Question: Count the number of objects in the diagram.
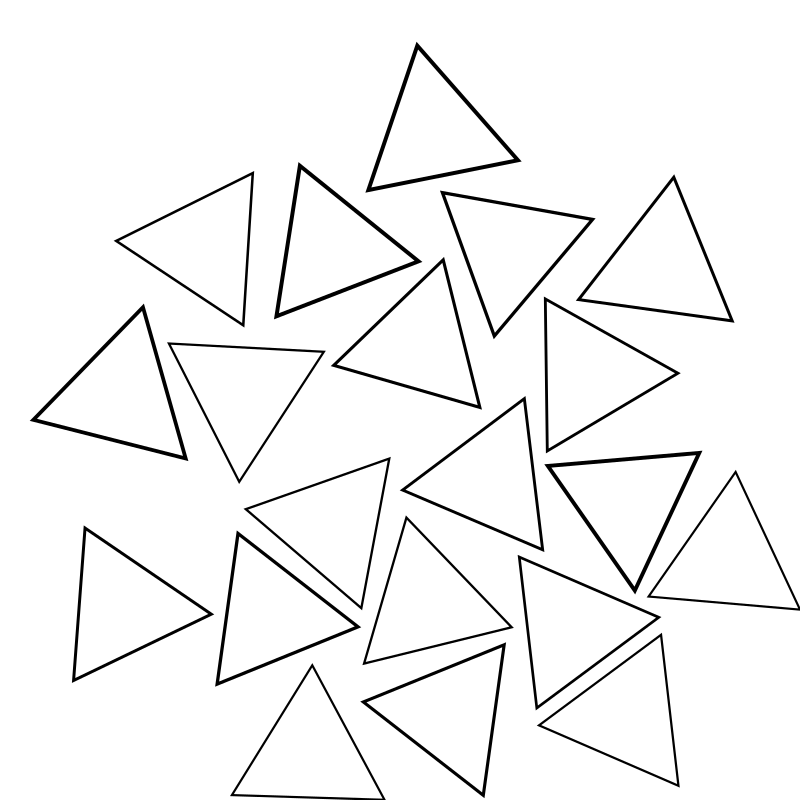
Answer: 20